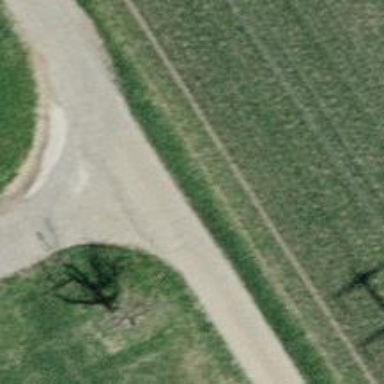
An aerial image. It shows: Unclassified road with asphalt surface.